Question: I'm having a problem with some MIPS code where the first 2 elements of an array get overwritten. I'm accepting 4 different inputs from the user, each one byte, and then storing them in a '.space' of size 4. When I print them all, The first 2 elements are blank. I'm figuring this has something to do with a carriage return, but I'm not entirely sure. Here's what I'm working with:
'''
.data
msg: .asciiz "Enter the band colors
"
band12: .asciiz "Value bands (first 2 band colors)
"
bandM: .asciiz "Multiplier band
"
bandT: .asciiz "Tolerance band
"
buffer: .byte '0'
userInput: .space 4
normalized: .word 0
tolerance: .ascii ""
.text
main: li $v0, 4
la $a0, msg
syscall
la $a0, band12
syscall
la $t0, userInput #store the input array in a register
li $v0, 8 #read the first input into buffer
la $a0, buffer
la $a1, 8
syscall
#store the input into the first element of the input array
lb $t1, buffer
sb $t1, ($t0)
#read the second input into buffer
la $a0, buffer
la $a1, 8
syscall
lb $t2, buffer #store the input into the second element of the input array
sb $t2, 1($t0)
#3rd band message
li $v0, 4
la $a0, bandM
syscall
#read in 3rd band
li $v0, 8
la $a0, buffer
la $a1, 8
syscall
#move to 3rd array index
lb $t3, buffer
sb $t3, 2($t0)
#last prompt
li $v0, 4
la $a0, bandT
syscall
#read tolerance band
li $v0, 8
la $a0, buffer
la $a1, 8
syscall
#move to 4th array index
lb $t4, buffer
sb $t4, 3($t0)
li $v0, 11
lb $a0, ($t0)
syscall
lb $a0, 1($t0)
syscall
lb $a0, 2($t0)
syscall
lb $a0, 3($t0)
syscall
jr $ra
li $v0, 10
syscall
'''
This is the output from QtSpim.

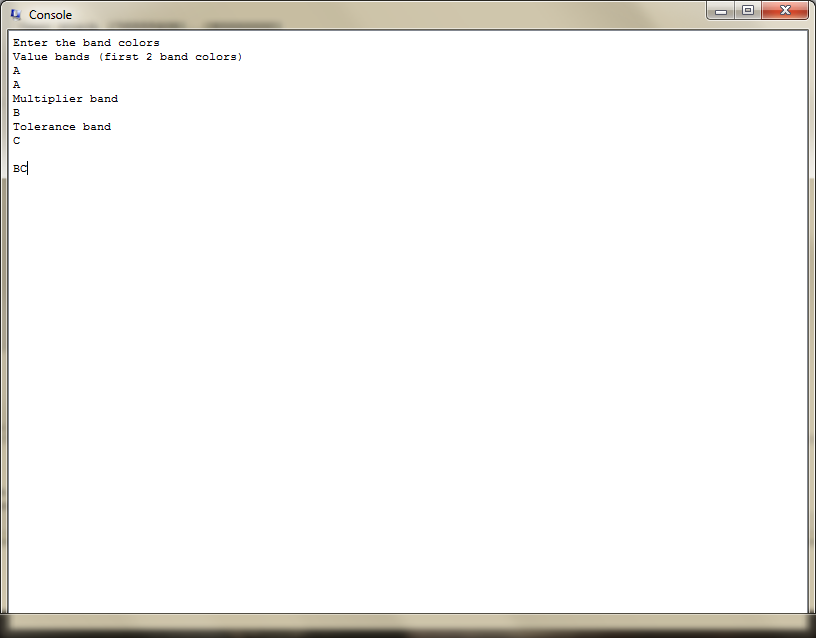
Answer: Assuming you are using spim:
The '$a1' argument for 'syscall 8' is the number of characters to be read. Your code sets '$a1' to 8 allowing up to 9 bytes to be read, but your buffer is only a single byte. The buffer might also need to be aligned to a 32 bit boundary, using '.align 2'.